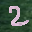
Label: 2